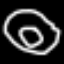
Label: donut